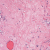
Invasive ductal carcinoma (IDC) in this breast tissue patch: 1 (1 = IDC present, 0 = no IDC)